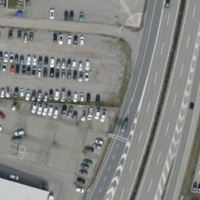
EUNIS habitat code: 57
Species observed at this site:
Lathyrus vernus